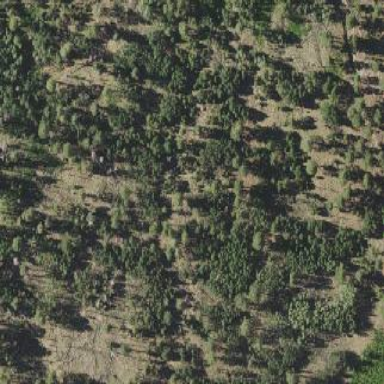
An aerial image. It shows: Deciduous woodland area with lush foliage.